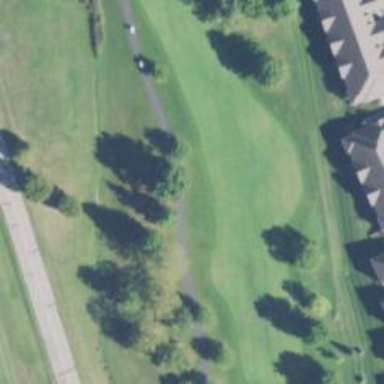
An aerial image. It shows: Scenic golf fairway.